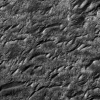
Atmospheric dust classification: not_dusty